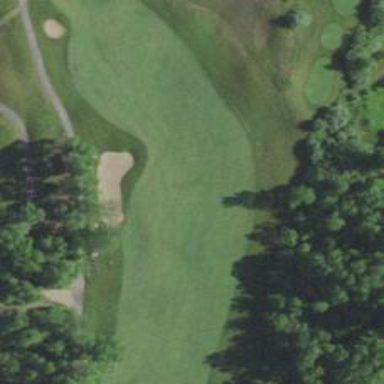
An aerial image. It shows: Golf hole.